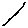
Label: line